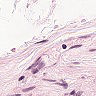
Metastatic tissue present: no